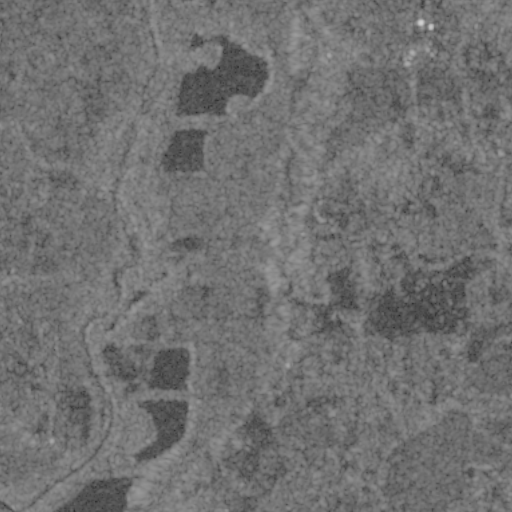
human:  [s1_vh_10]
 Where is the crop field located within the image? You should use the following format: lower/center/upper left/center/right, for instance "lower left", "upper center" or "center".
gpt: The crop field is located in the center right of the image.
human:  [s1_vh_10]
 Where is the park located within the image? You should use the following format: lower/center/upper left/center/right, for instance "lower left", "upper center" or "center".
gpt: The park is located in the lower left of the image.
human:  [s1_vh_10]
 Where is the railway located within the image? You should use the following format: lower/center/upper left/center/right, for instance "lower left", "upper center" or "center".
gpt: The railway is located in the upper right of the image.
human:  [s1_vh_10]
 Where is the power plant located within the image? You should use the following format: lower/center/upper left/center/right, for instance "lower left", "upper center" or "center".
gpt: There is no power plant in the image.

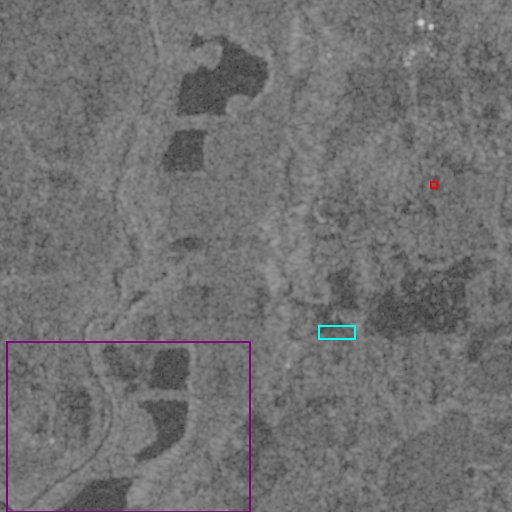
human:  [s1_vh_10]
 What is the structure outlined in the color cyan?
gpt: The structure outlined in cyan is a crop field.
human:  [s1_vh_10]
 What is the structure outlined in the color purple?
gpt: The structure outlined in purple is a park.
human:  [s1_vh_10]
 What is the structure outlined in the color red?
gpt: The structure outlined in red is a building.
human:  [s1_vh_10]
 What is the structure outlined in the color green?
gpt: There is no green outline.